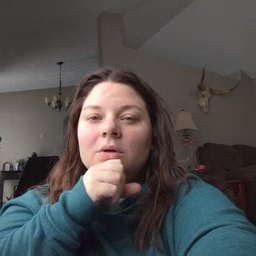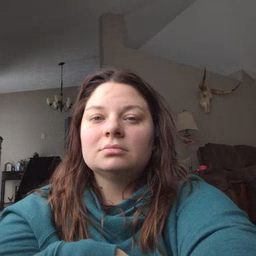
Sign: orange